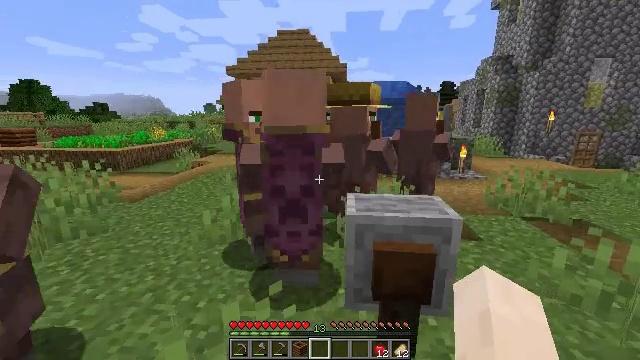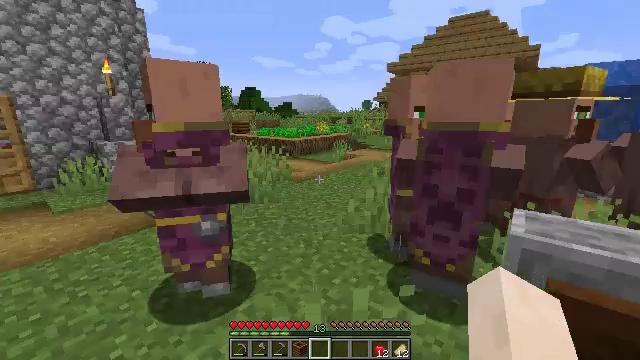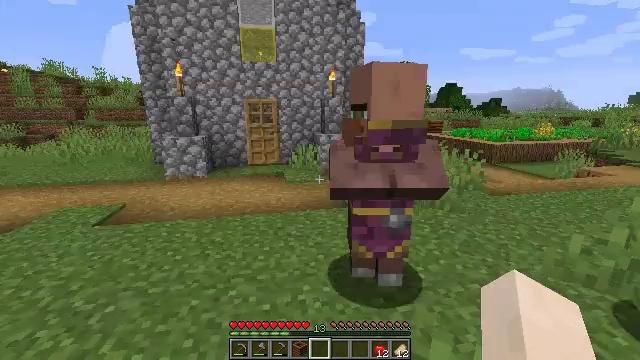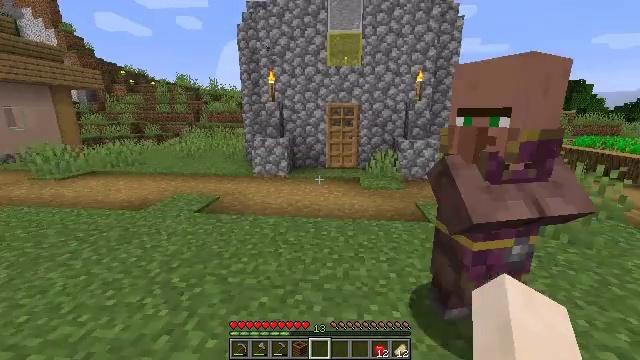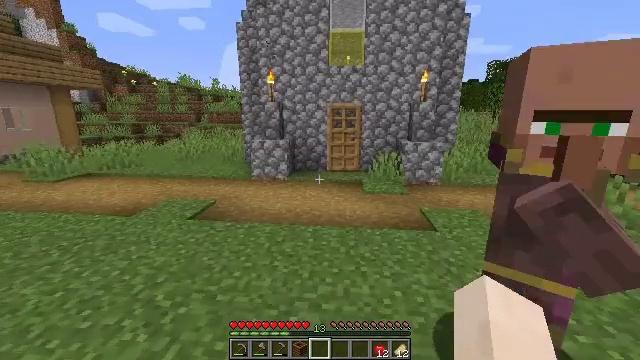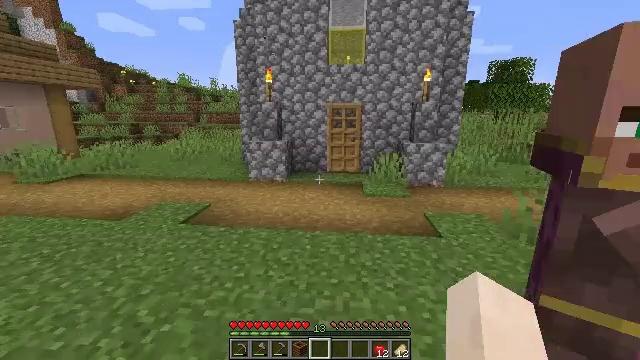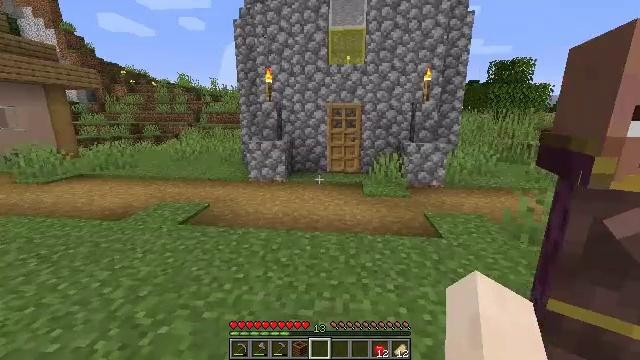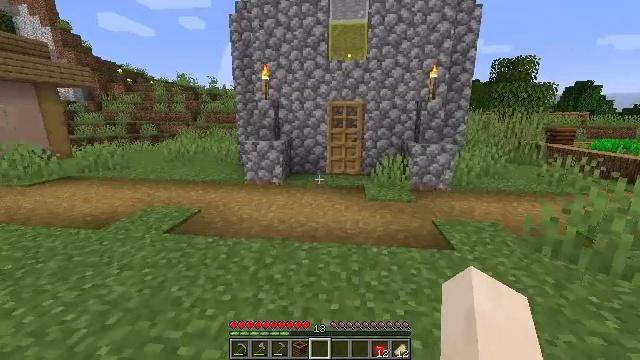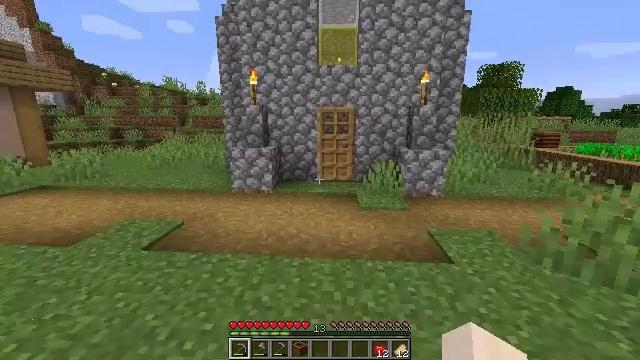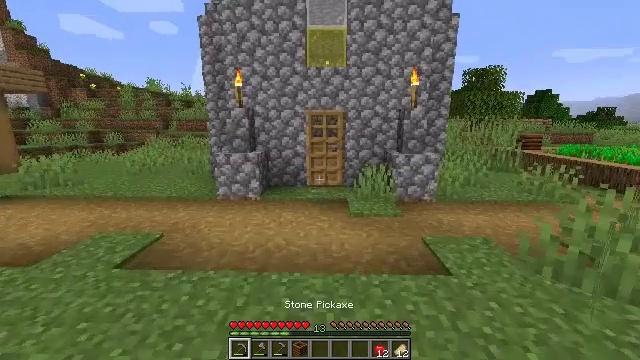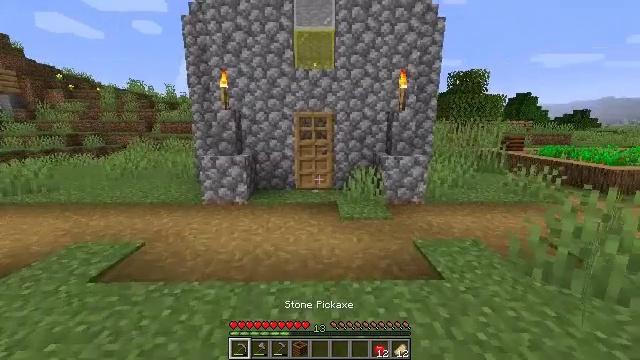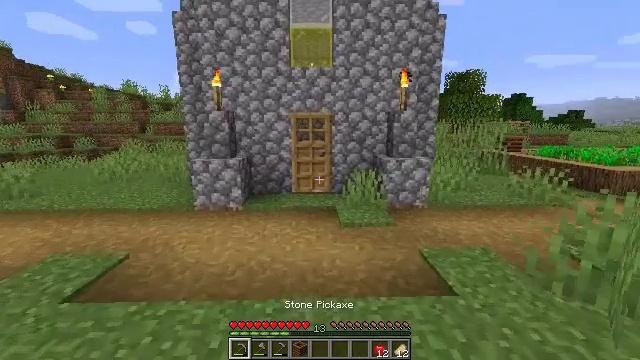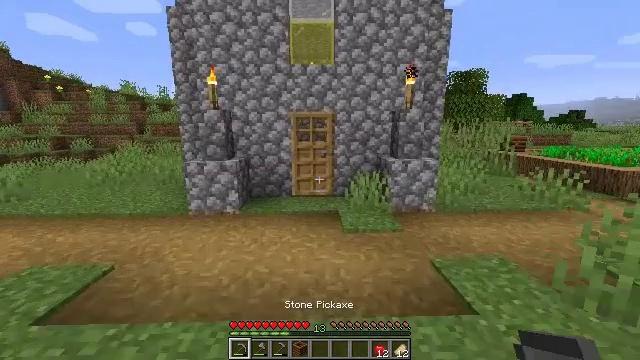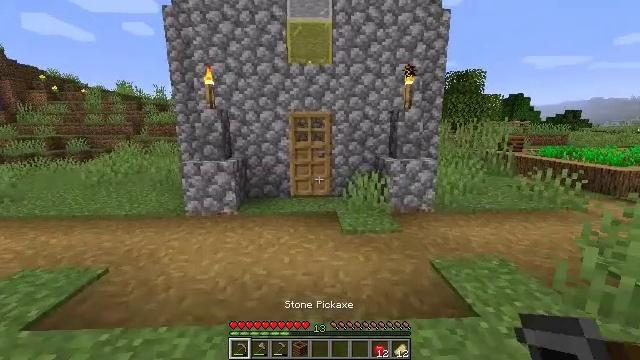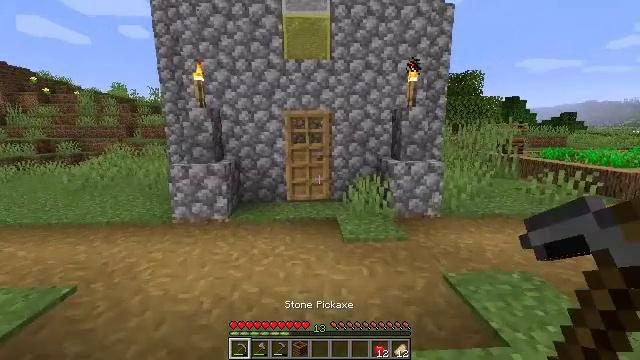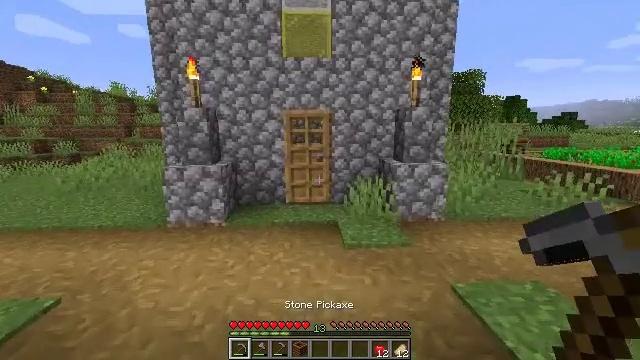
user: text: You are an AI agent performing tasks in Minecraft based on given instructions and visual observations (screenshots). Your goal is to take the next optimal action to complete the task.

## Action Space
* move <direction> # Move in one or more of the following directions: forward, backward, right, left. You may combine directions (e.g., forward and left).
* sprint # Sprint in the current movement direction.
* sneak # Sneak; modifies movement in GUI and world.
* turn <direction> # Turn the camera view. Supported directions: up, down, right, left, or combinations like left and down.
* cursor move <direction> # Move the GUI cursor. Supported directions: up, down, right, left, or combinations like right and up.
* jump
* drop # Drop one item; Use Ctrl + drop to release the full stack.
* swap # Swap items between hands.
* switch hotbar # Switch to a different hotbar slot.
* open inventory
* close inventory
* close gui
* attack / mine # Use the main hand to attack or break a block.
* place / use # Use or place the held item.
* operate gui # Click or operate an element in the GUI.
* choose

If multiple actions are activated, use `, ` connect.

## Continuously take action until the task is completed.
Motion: motion action
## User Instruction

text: Collect the brewing stand for reuse.
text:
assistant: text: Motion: turn left
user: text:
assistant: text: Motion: move forward, turn left
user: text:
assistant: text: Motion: move forward, turn left
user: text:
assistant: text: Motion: move forward
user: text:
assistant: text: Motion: move forward
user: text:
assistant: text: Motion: move forward
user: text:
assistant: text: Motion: move forward
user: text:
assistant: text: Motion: move forward, turn right and up, switch to hotbar 1
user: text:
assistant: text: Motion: move forward, turn right, switch to hotbar 1
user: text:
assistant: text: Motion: move forward, turn right, switch to hotbar 1
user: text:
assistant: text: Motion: move forward, switch to hotbar 1
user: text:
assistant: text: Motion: move forward
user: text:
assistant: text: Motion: move forward
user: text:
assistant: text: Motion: move forward
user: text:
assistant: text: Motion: move forward
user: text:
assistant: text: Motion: move forward
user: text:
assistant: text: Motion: move forward
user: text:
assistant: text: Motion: move forward
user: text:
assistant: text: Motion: move forward
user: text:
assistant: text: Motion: move forward, attack / mine
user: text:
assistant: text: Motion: move forward, attack / mine
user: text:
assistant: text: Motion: move forward, attack / mine
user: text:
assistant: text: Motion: move forward, attack / mine
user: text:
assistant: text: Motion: move forward
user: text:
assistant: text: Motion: move forward
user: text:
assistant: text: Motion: move forward
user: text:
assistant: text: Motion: move forward, turn left
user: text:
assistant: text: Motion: move forward
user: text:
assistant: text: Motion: move forward, use / place
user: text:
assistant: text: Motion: move forward, use / place